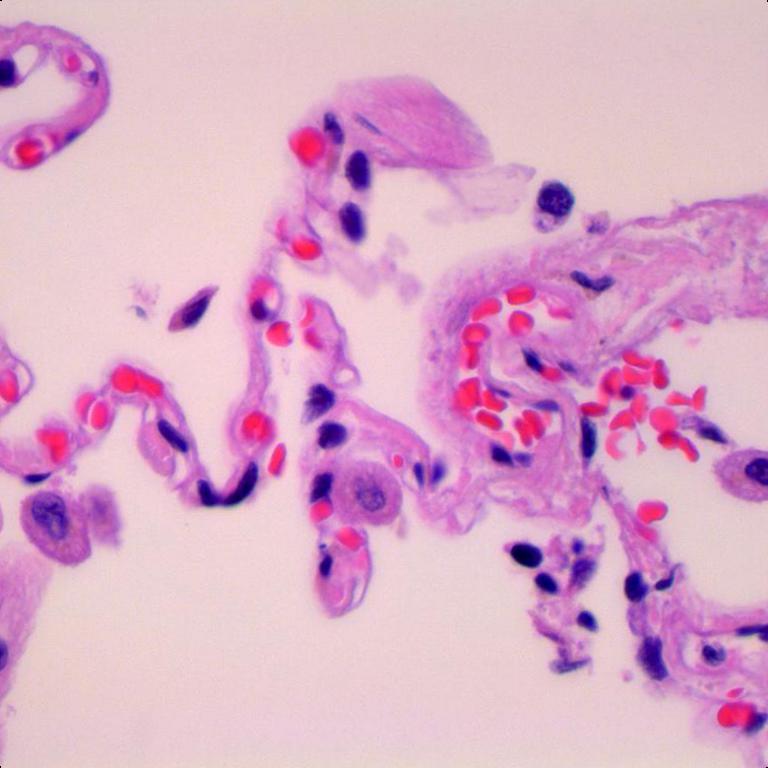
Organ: lung
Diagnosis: benign